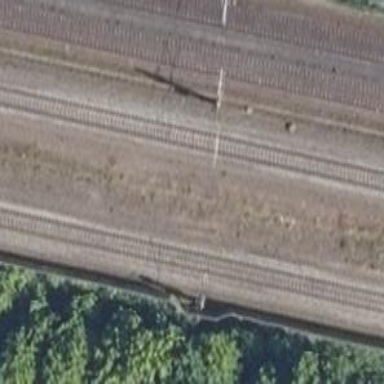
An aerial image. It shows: Milestone along the railway track with catenary mast.